Field crop: tomato
Growth stage: 2
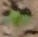
Species: solanum